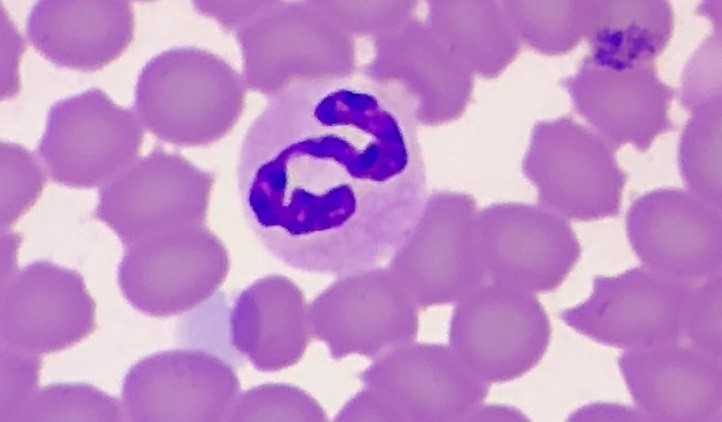
White blood cell type: Neutrophil